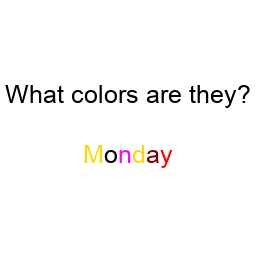
Color: gold, black, magenta, gold, maroon, red
Background color: white
Question text color: black